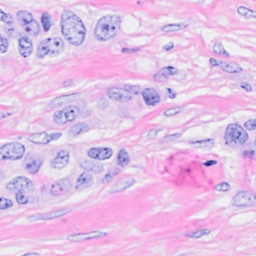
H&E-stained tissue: Breast